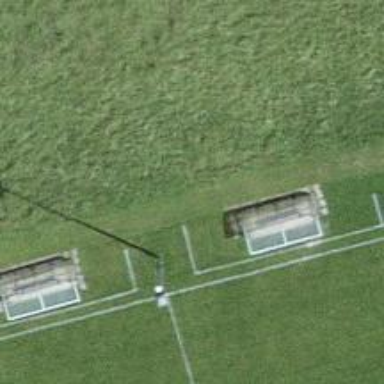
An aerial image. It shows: Mast structure.